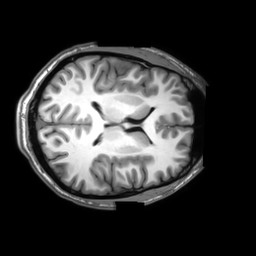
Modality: T1w
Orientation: axial
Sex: male
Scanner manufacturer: philips
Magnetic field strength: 3 T
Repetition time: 0.01236 s
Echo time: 0.00348 s